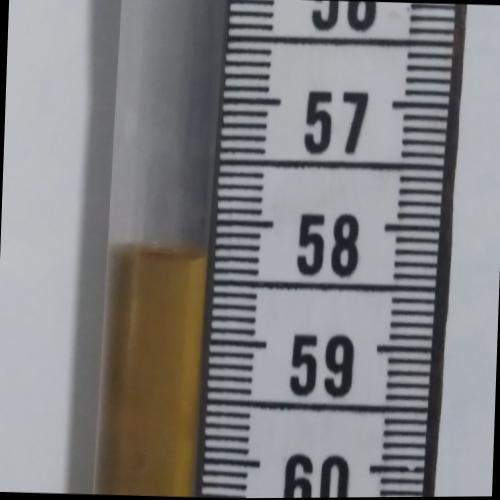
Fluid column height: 58.3 cm